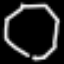
Label: octagon